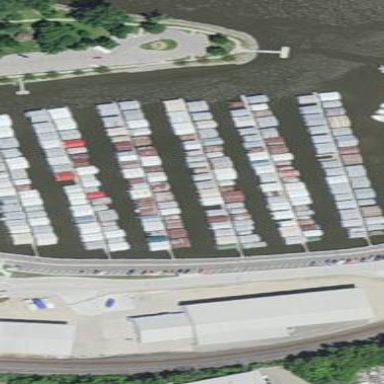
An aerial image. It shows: Marina on leisure land.